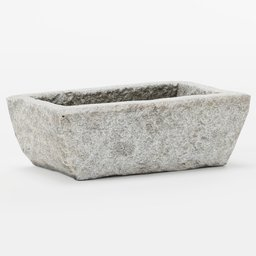
Label: appliances